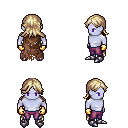
a pixel art fantasy rpg character, male body template, dark elf, purple skin, brown tattered cape, magenta pants, white blonde loose hair, gold gloves, metal boots, four views (front, back, left, right), 2x2 character sprite sheet, small pixel art, hard edges, no anti-aliasing